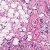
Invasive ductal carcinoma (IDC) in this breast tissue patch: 0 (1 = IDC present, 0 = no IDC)